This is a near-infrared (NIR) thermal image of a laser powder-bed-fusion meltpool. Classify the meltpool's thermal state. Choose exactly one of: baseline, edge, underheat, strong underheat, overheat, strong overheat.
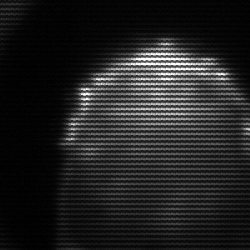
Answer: edge